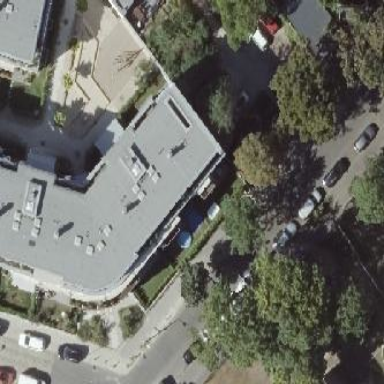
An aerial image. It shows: Part of building is shown in the image.